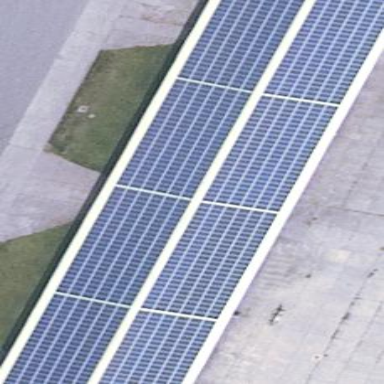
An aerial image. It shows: Building equipped with small solar photovoltaic panel for generating electricity.